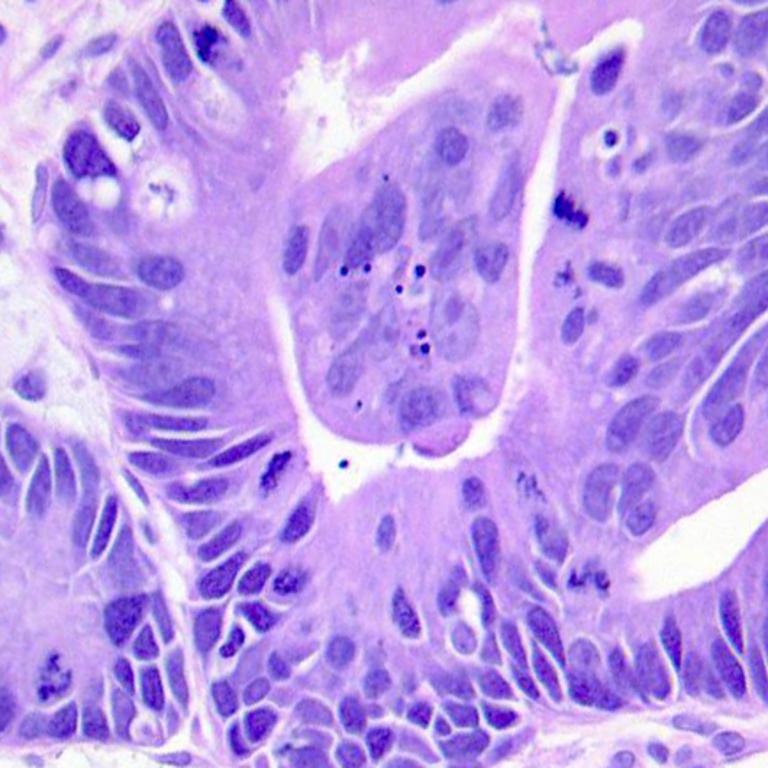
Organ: colon
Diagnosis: adenocarcinomas